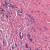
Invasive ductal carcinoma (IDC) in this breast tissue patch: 0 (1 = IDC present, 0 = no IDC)